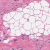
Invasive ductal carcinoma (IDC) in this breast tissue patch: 0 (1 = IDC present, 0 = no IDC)